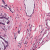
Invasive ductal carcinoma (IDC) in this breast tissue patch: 0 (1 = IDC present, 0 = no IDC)